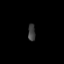
Tissue: prostate
Cell type: Myeloid cells
Senescence score: 0.3317
Nuclear area (px): 122
Mean DAPI intensity: 60.713